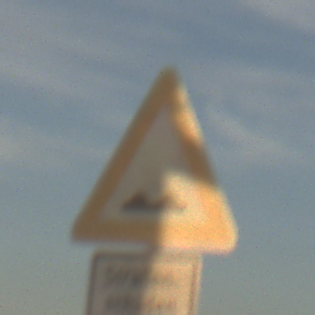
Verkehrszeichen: UnebeneFahrbahn
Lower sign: HinweiseAufGefahrenDurchVerbaleAngabe3
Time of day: SunriseSunset
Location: Outdoor (Nature)
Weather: PartlyCloudy
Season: NotSpecified
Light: Natural